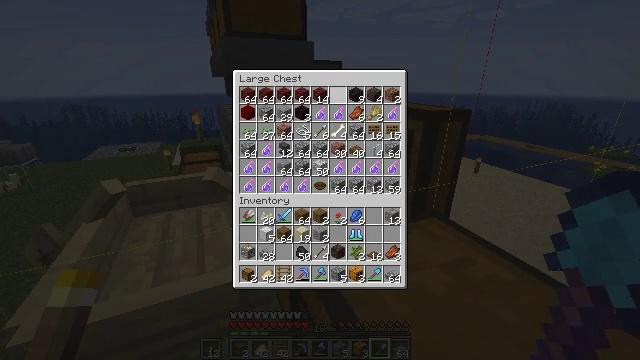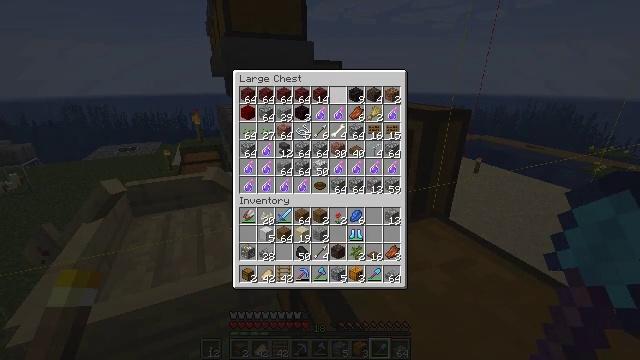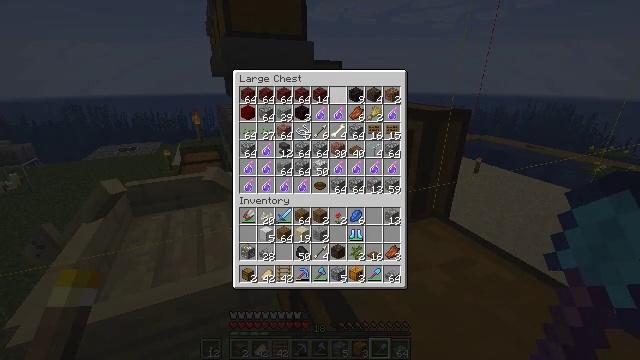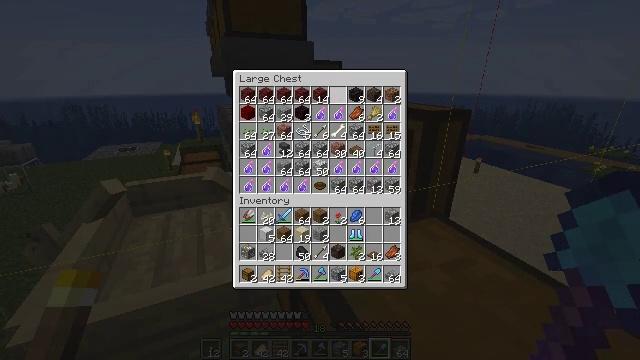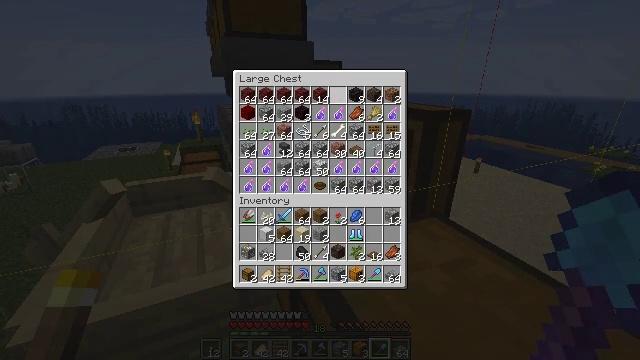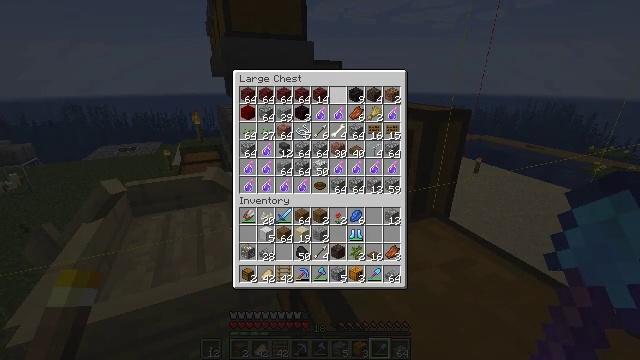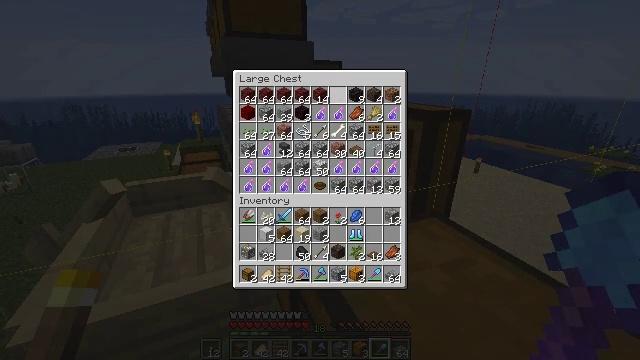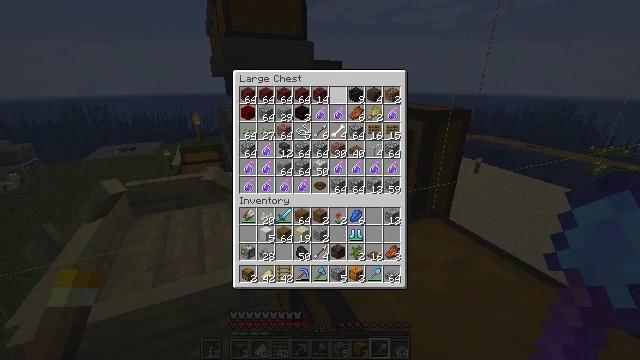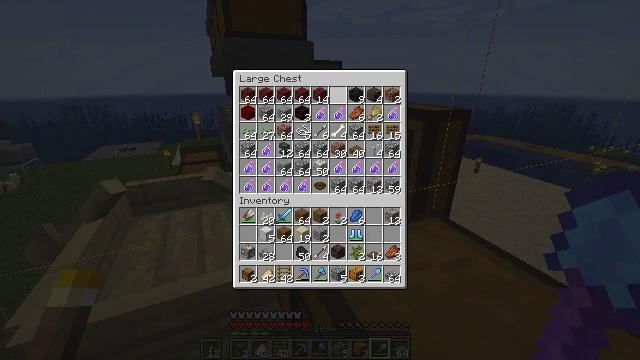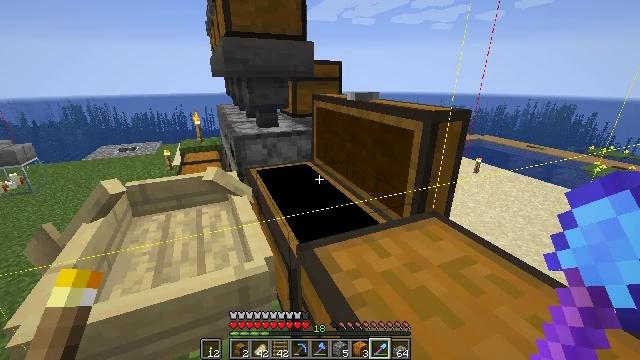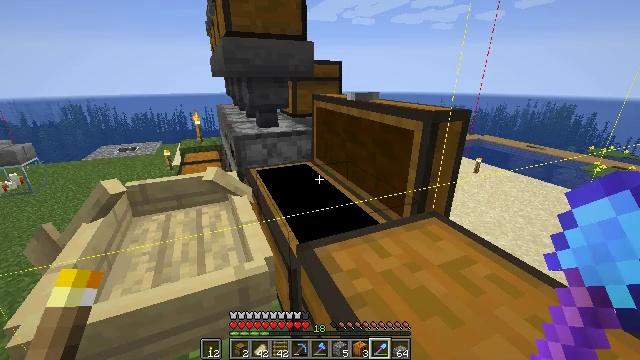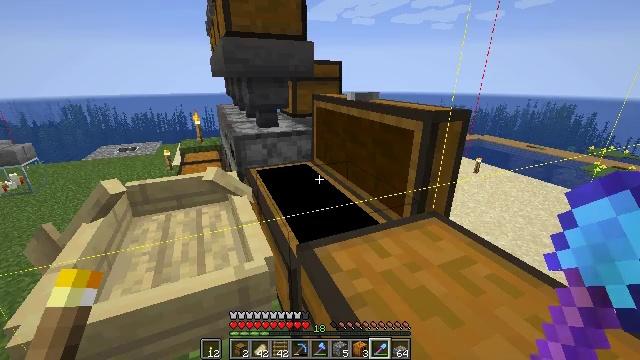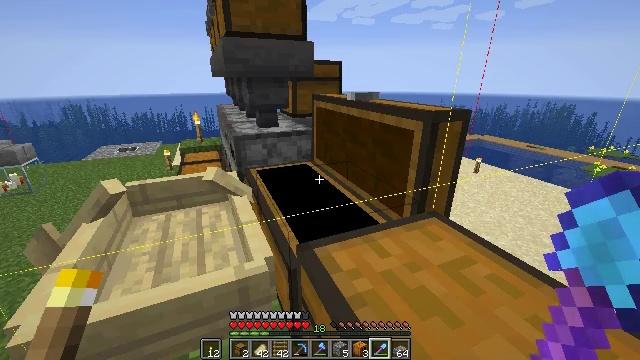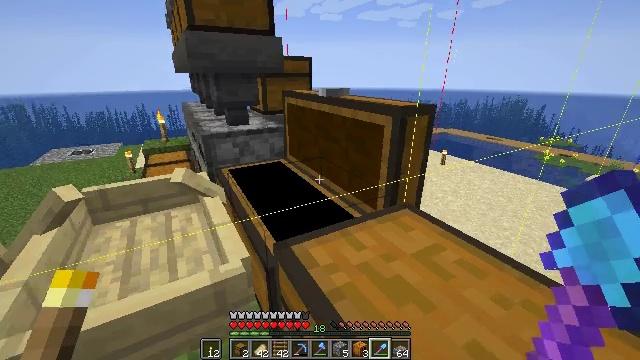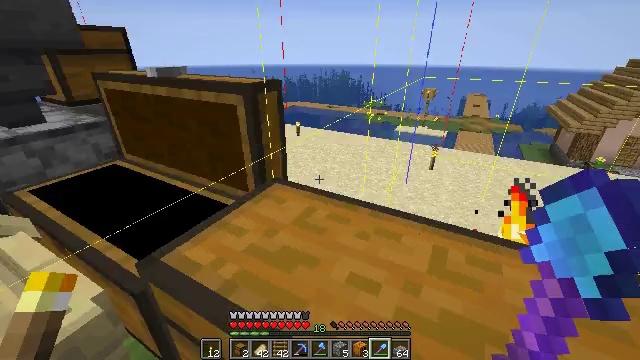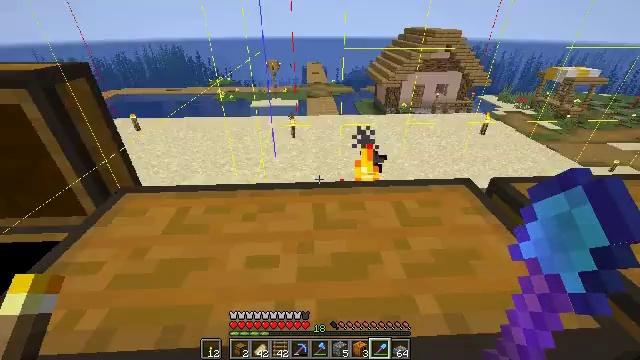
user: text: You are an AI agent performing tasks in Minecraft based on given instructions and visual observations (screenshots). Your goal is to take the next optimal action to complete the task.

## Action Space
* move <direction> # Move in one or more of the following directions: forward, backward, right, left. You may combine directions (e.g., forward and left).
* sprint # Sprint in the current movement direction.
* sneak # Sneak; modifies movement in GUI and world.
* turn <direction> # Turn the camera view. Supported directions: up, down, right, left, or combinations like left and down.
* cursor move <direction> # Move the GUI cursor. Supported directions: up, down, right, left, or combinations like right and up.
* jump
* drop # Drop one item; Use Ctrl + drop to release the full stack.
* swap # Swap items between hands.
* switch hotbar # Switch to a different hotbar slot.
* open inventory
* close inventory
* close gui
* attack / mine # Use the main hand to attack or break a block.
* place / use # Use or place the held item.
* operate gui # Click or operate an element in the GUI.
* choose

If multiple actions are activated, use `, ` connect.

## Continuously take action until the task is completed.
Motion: motion action
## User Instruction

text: Extract soul sand for building purposes.
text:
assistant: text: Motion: no_op
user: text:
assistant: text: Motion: no_op
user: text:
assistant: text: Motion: no_op
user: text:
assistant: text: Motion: no_op
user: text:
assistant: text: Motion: no_op
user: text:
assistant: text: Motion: no_op
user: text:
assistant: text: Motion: no_op
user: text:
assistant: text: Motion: no_op
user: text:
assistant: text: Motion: no_op
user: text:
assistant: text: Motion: close gui
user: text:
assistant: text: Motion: no_op
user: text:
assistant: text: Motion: no_op
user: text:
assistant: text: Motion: turn right
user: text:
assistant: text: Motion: turn right and down
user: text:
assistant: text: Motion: turn right and down
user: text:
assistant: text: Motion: turn right and down
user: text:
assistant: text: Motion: turn right
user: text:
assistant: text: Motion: turn right
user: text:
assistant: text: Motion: turn right
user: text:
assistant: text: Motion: no_op
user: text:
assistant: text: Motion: no_op
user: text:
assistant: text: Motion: move forward
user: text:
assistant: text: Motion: move forward
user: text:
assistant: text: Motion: move forward
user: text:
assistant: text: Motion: move forward, turn right
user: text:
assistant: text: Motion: move forward, sprint, turn right
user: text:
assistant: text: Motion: move forward, sprint, turn right and up
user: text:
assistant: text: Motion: move forward, sprint, turn up
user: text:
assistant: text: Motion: move forward
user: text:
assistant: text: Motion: move forward, sprint